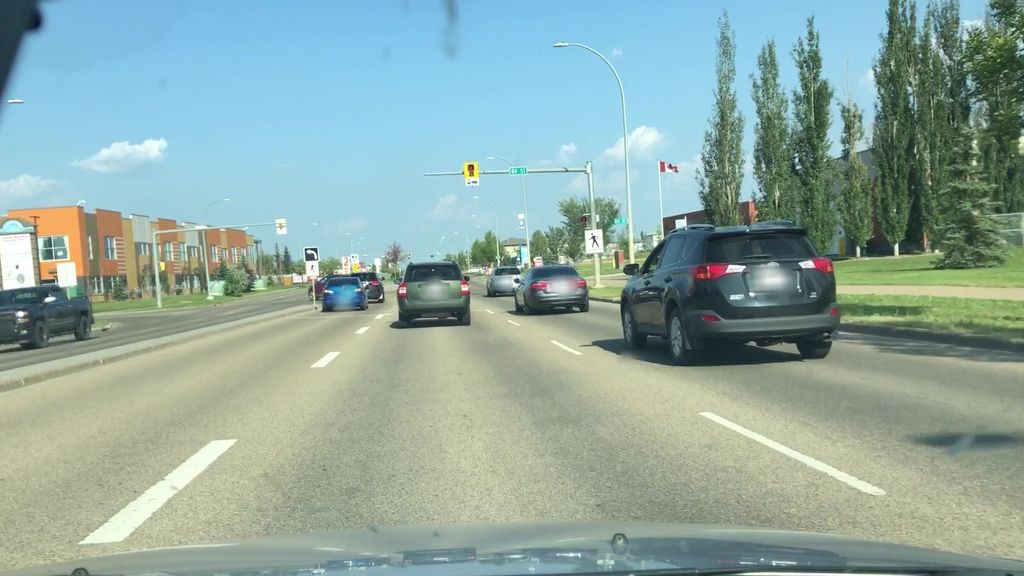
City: edmonton